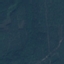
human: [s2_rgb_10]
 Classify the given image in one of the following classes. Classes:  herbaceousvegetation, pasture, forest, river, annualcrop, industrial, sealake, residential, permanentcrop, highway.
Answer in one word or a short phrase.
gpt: Forest